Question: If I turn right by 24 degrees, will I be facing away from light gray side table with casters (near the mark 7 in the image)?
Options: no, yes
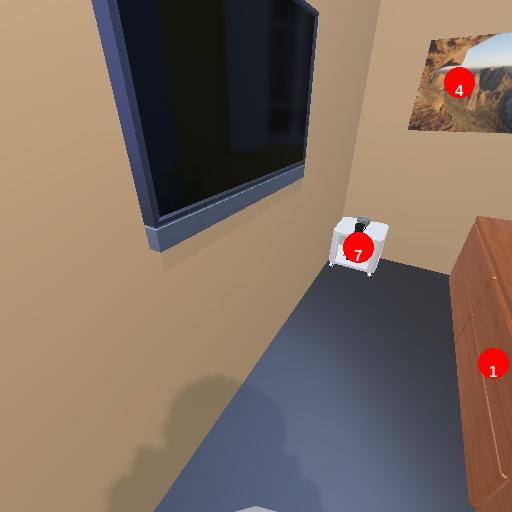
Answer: no